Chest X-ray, AP view. Patient: 17 years old, sex F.
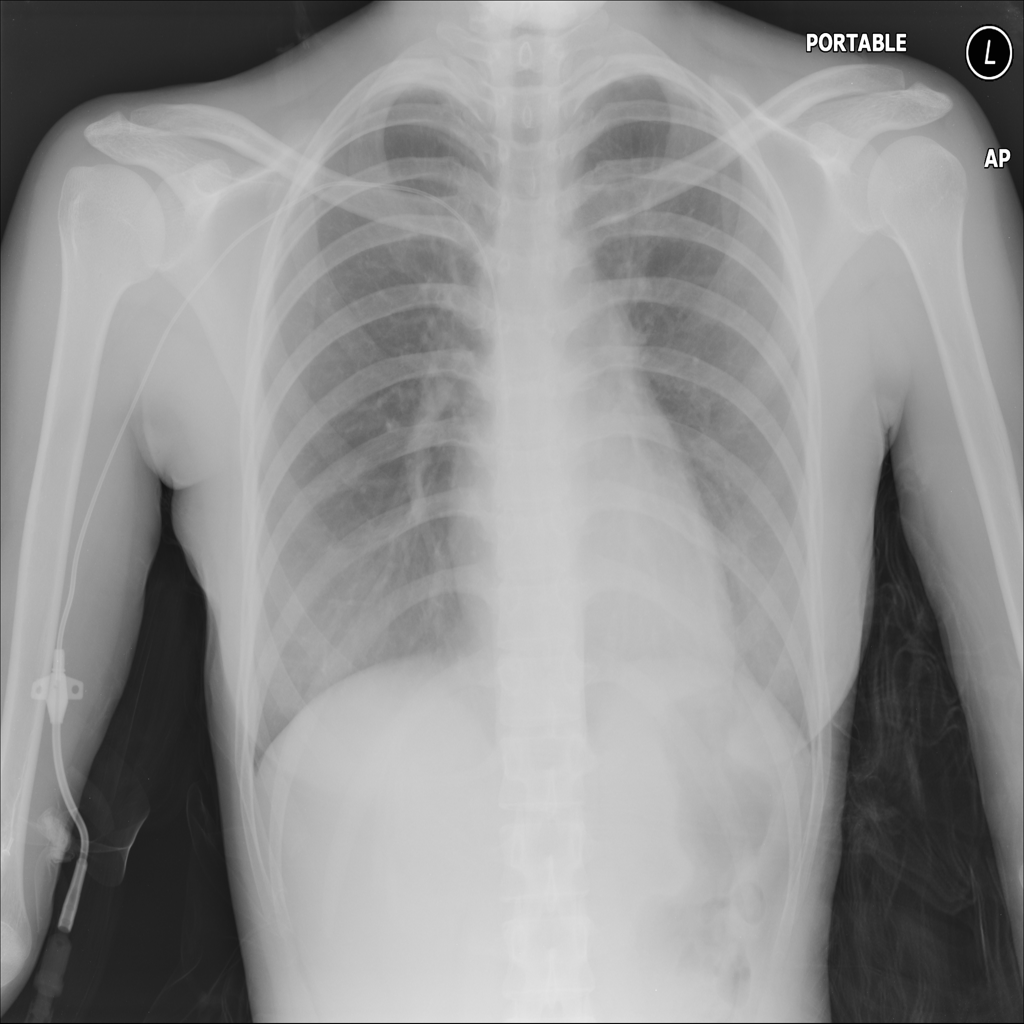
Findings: No Finding